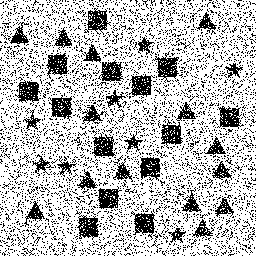
Squares: 14
Triangles: 14
Stars: 8
Total shapes: 36